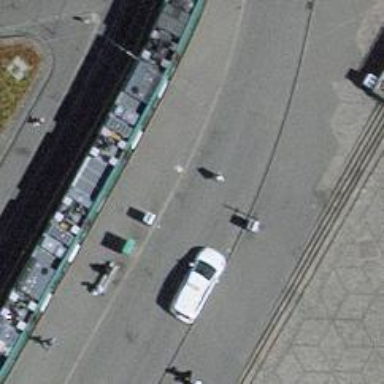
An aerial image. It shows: Taxi stand.